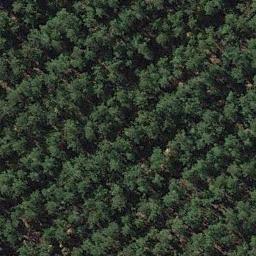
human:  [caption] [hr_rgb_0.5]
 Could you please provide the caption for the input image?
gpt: The forest has a lot of green trees well-arranged in lines .

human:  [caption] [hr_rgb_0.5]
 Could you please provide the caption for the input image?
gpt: This is a dense forest .

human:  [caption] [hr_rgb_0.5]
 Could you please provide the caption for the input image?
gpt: The forest is full of green trees .

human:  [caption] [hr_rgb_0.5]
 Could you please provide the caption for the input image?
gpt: Many neat rows of green trees are in the forest .

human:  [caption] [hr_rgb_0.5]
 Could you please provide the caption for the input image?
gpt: A dense forest with many rows of green trees .